Question: I would like to make in sort that floats with different height goes under each other.
Here's my code
CSS
'''
#page .equipeBox{
float:left;
width:280px;
padding:10px;
margin:10px;
background:#fff;
}
'''
HTML
'''
<div id="page">
<div style="font-size:40px">****</div>
<hr />
<div>
<div class="equipeBox">Box 1<br>Bresaola corned beef pork shoulder, tri-tip drumstick venison short loin t-bone pastrami turkey swine strip steak biltong. Brisket andouille ham shankle. Strip steak tail spare ribs boudin pork chop, rump beef. Ground round fatback brisket, shoulder corned beef short loin ball tip shank. Turkey sirloin salami beef ribs ribeye. Meatloaf beef ribs chuck, ribeye tail shankle pork chop drumstick rump pork loin sausage bresaola. Bresaola venison pork chop, turkey chuck ham boudin beef drumstick.</div>
<div class="equipeBox">Box 2<br>Bresaola corned beef pork shoulder, tri-tip drumstick venison short loin t-bone pastrami turkey swine strip steak biltong. Brisket andouille ham shankle. Strip steak tail spare ribs boudin pork chop, rump beef. Ground round fatback brisket, shoulder corned beef short loin ball tip shank. Turkey sirloin salami beef ribs ribeye. Meatloaf beef ribs chuck, ribeye tail shankle pork chop drumstick rump pork loin sausage bresaola. Bresaola venison pork chop, turkey chuck ham boudin beef drumstick.
Turkey jowl tri-tip pig, ribeye meatball pancetta. Cow bresaola fatback, andouille shankle ham hock jerky bacon. Pork chop fatback pastrami corned beef. Shankle rump ground round brisket, andouille venison ball tip swine pork corned beef pig pork loin bacon tongue pancetta. Hamburger sausage pastrami, strip steak chicken drumstick ham beef ribs corned beef swine. Bresaola fatback pork, swine sirloin t-bone bacon meatloaf turkey jerky. Venison salami beef ribs, fatback tail spare ribs sirloin pork tri-tip short loin swine cow.</div>
<div class="equipeBox">Box 3<br>andouille shankle ham hock jerky bacon. Pork chop fatback pastrami corned beef. Shankle rump ground round brisket, andouille venison ball tip swine pork corned beef pig pork loin bacon tongue pancetta. Hamburger sausage pastrami, strip steak chicken drumstick ham beef ribs corned beef swine. Bresaola fatback pork, swine sirloin t-bone bacon meatloaf turkey jerky. Venison salami beef ribs, fatback tail spare ribs sirloin pork tri-tip short loin swine cow.</div>
<div class="equipeBox">Box 4<br>Bresaola corned beef pork shoulder, tri-tip drumstick venison short loin t-bone pastrami turkey swine strip steak biltong. Brisket andouille ham shankle. Strip steak tail spare ribs boudin pork chop, rump beef. Ground round fatback brisket, shoulder corned beef short loin ball tip shank. Turkey sirloin salami beef ribs ribeye. Meatloaf beef ribs chuck, ribeye tail shankle pork chop drumstick rump pork loin sausage bresaola. Bresaola venison pork chop, turkey chuck ham boudin beef drumstick.
Turkey jowl tri-tip pig, ribeye meatball pancetta. Cow bresaola fatback, andouille shankle ham hock jerky bacon. Pork chop fatback pastrami corned beef. Shankle rump ground round brisket, andouille venison ball tip swine pork corned beef pig pork loin bacon tongue pancetta. Hamburger sausage pastrami, strip steak chicken drumstick ham beef ribs corned beef swine. Bresaola fatback pork, swine sirloin t-bone bacon meatloaf turkey jerky. Venison salami beef ribs, fatback tail spare ribs sirloin pork tri-tip short loin swine cow.
Swine beef ribs shank short ribs, sausage biltong t-bone venison. Short loin shank salami beef ribs. T-bone ball tip swine, meatloaf corned beef pork chop shankle shoulder tail short ribs bacon andouille jerky flank turkey. Andouille ball tip bresaola boudin beef ribs ground round. T-bone bresaola pastrami cow jowl meatball. Corned beef tongue t-bone, meatball chicken beef ribs flank biltong. Spare ribs pig short loin meatloaf, tri-tip jowl beef.</div>
<div class="clear"></div>
</div>
</div>
'''
Which gives

So is it possible that the "Box 4" go under the Box 1 and fill the space left, and if there was a Box 5 go under Box 2, etc... ? Just like Tetris :D
Please note that there will be alot more boxes, not just 4 or 5, so I need a CSS solitions that everytime I call that class, it will imbricate it.
Ok now using Masonry.js, it's they way I want to why their's so much space in the position top on each other. Look a the image. I need them much closer to each other like they show on their website.
I'm using this function
'''
$('#equipe').masonry({
itemSelector: '.equipeBox'
});
'''
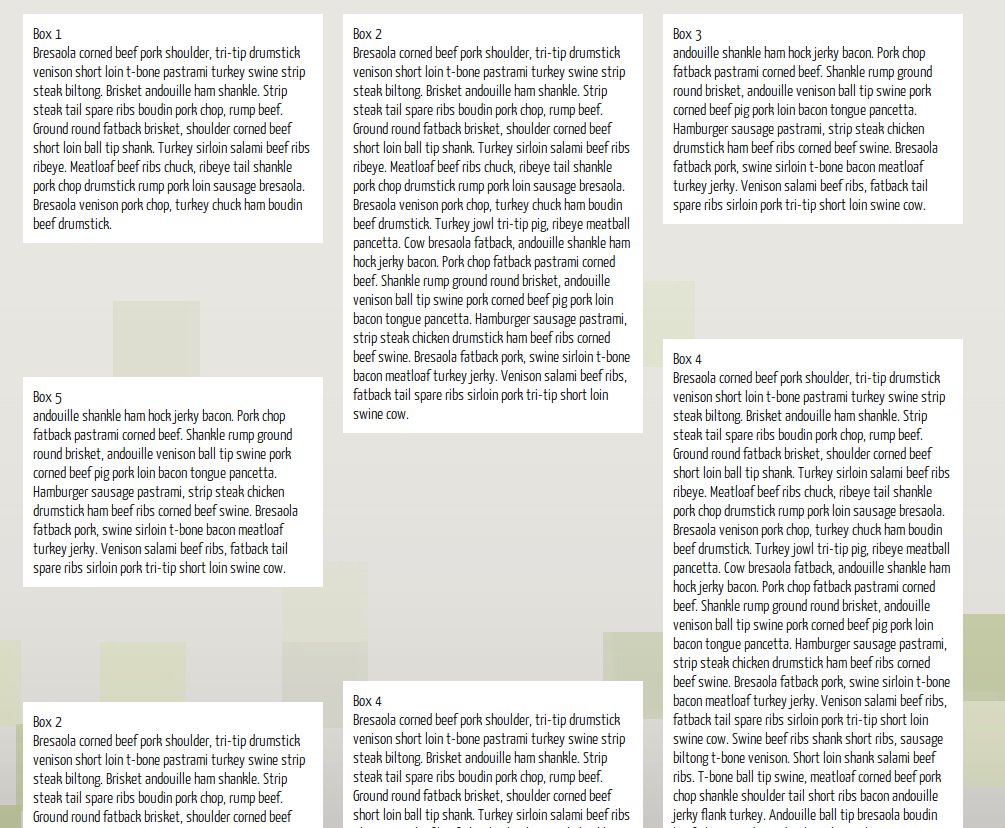
Answer: Check out <URL>.